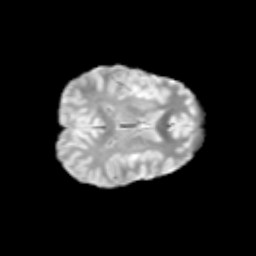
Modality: T2w
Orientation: axial
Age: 12
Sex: female
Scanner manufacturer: siemens
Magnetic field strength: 3 T
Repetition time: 3.8 s
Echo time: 0.07 s